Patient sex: M
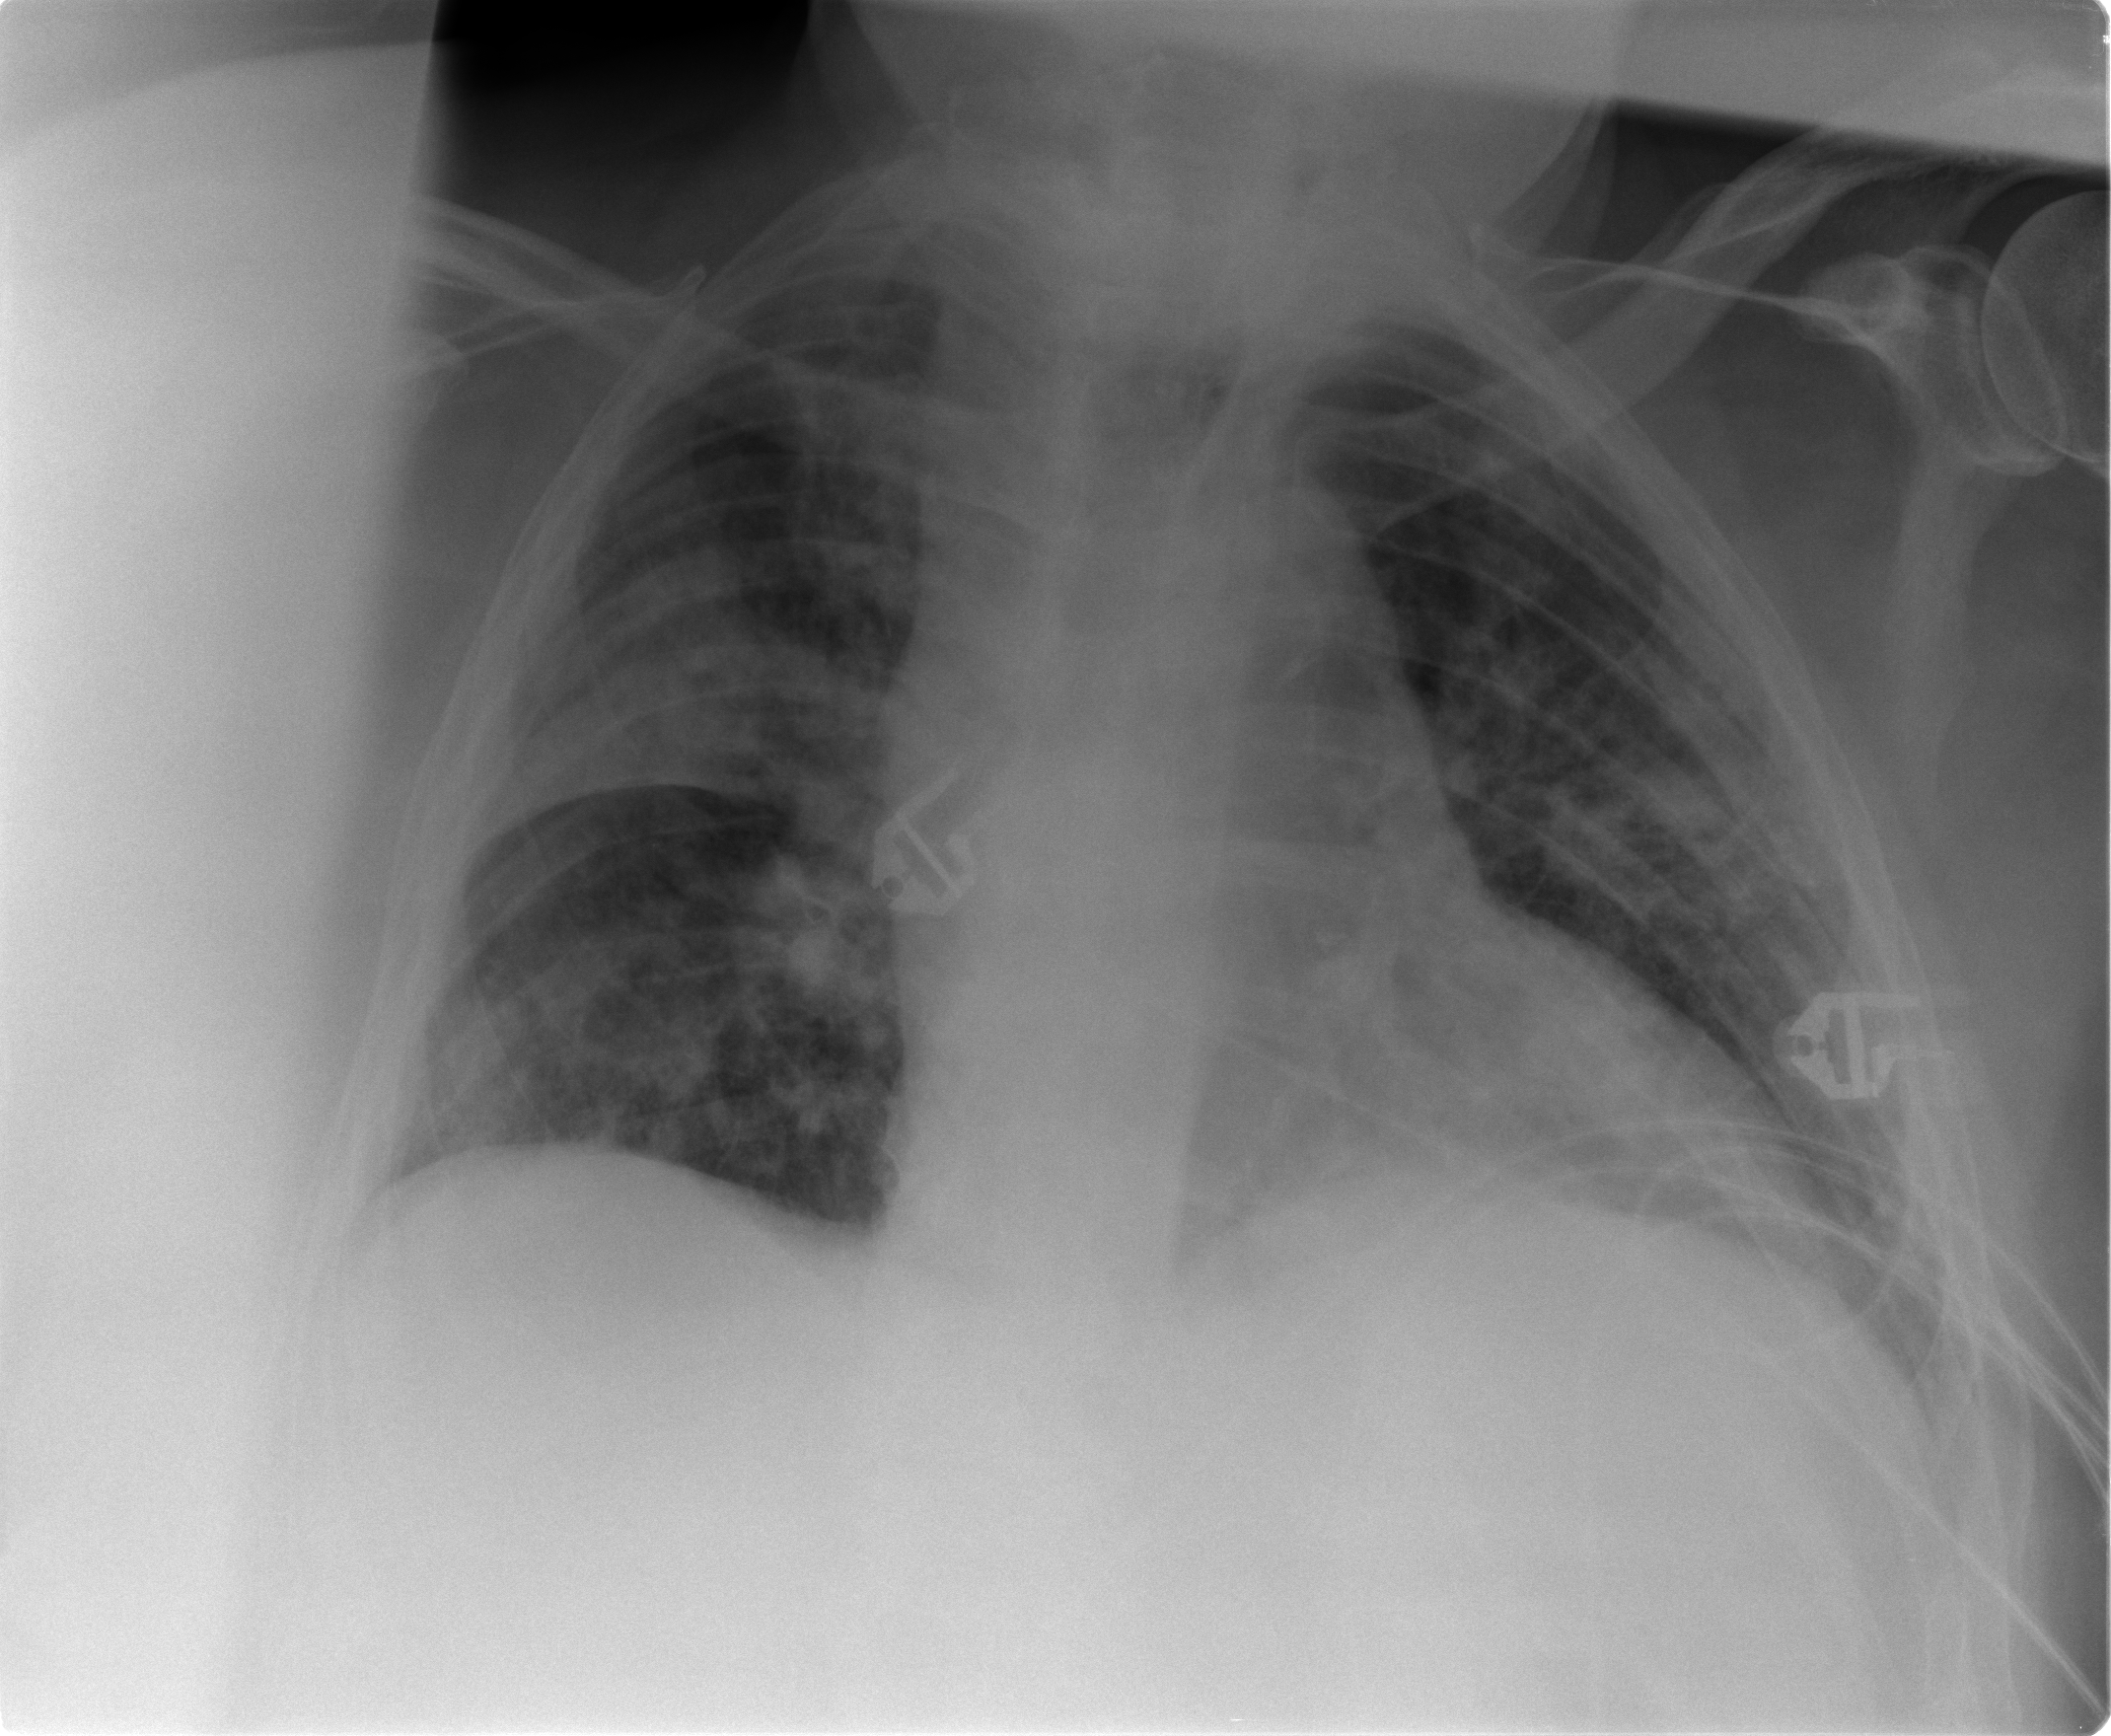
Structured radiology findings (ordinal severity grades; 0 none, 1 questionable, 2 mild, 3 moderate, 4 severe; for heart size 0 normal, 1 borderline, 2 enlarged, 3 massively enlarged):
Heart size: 2
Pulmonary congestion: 2
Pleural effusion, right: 0
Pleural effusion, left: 1
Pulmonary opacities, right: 3
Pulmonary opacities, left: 2
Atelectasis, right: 2
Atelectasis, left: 2